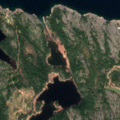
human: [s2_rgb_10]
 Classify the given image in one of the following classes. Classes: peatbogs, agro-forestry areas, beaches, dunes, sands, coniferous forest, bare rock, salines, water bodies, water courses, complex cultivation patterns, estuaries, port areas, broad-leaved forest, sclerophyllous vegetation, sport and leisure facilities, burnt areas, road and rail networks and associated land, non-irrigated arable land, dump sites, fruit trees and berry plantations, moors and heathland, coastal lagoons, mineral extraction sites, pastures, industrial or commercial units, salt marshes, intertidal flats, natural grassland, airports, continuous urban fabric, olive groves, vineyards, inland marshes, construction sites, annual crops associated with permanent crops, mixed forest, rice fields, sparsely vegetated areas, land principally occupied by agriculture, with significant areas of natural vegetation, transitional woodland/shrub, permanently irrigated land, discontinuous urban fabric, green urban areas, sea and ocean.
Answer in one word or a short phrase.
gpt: coniferous forest, mixed forest, transitional woodland/shrub, bare rock, sea and ocean